Question: I was working in eclipse and the code completion window suddenly started taking up the entire screen width wise. I've tried resetting all my perspectives / quitting reopening the window but it stubbornly staying this way. Anybody know what setting I should tweak to get it back to normal.

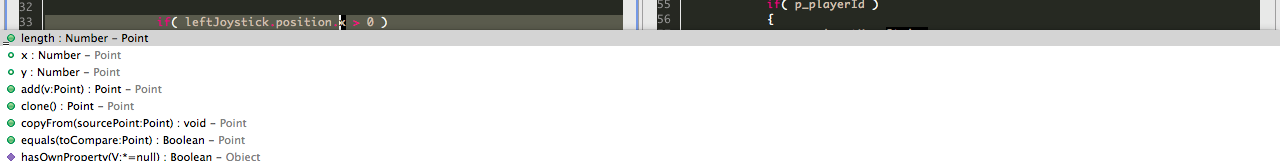
Answer: You can reset your perspective back to default settings by "

Otherwise, you can resize the content assist window by grabbing the lower-right corner.